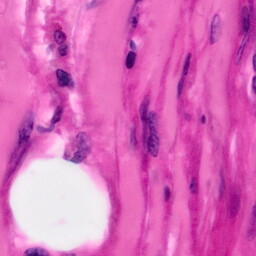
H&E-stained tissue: Pancreatic